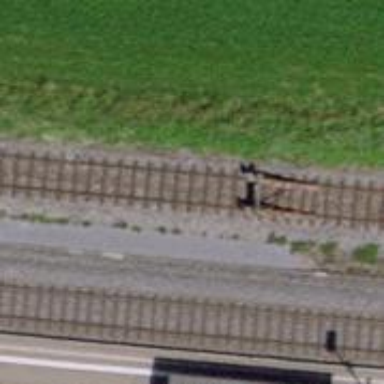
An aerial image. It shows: Railway buffer stop.